Aerial crown-view tile of a tropical tree (Barro Colorado Island, Panama), acquired 20240611:
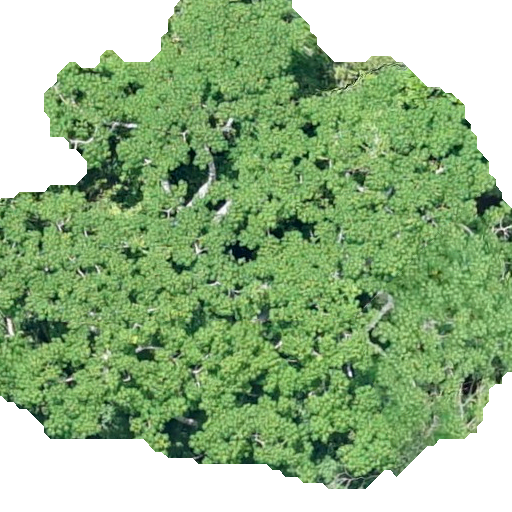
Species: Ceiba pentandra
GBIF accepted scientific name: Ceiba pentandra
Crown area: 309.346 m²